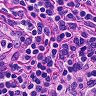
Metastatic tissue present: no